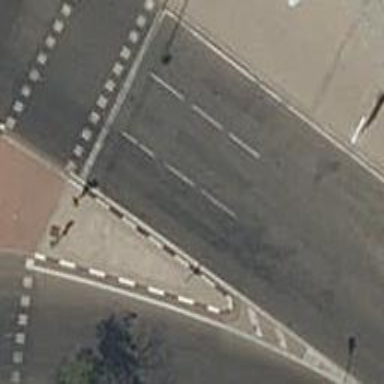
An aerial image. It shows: Road with traffic signals.